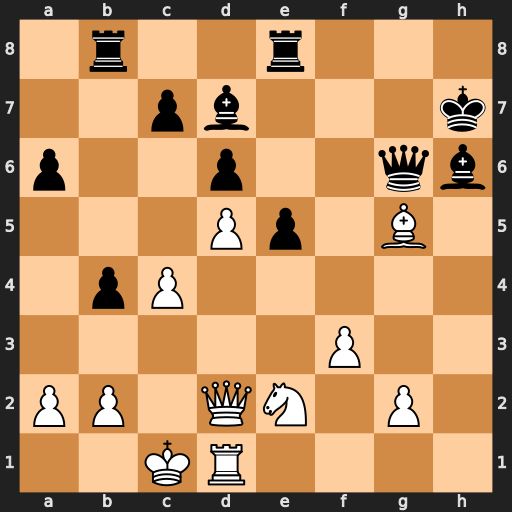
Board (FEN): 1r2r3/2pb3k/p2p2qb/3Pp1B1/1pP5/5P2/PP1QN1P1/2KR4
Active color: w
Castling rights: -
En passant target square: -
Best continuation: Rh1 Rg8 Rxh6+ Qxh6 Bxh6